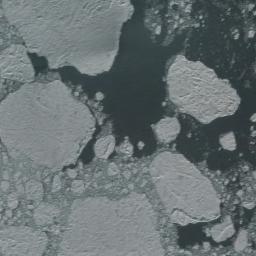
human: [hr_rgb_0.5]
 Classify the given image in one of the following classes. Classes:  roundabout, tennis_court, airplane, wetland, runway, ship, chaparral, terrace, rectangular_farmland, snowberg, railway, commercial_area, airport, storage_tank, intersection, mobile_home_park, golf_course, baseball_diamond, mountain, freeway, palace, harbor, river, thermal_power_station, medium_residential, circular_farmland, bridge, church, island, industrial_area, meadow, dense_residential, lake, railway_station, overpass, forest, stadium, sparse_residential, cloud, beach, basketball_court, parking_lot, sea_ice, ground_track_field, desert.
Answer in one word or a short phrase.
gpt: sea_ice